Question: I'm trying to calculate the points in a cuboid given its centre (which is a Vector3) and the lengths of the sides along the x, y and z axis. I found the following on math.stackexchange.com: <URL> which says I can use the following formulae:

The constructor for the World class is:
'''
World::World(Vector3 o, float d1, float d2, float d3) : origin(o)
{
// If we consider an edge length to be d, we need to find r such that
// 2r = d in order to calculate the positions of each vertex in the world.
float r1 = d1 / 2,
r2 = d2 / 2,
r3 = d3 / 2;
for (int i = 0; i < 8; i++)
{
/* Sets up the vertices of the cube.
*
* @see http://bit.ly/1cc2RPG
*/
float x = o.getX() + (std::pow(-1, i&1) * r1),
y = o.getY() + (std::pow(-1, i&2) * r2),
z = o.getZ() + (std::pow(-1, i&4) * r3);
points[i] = Vector3(x, y, z);
std::cout << points[i] << "
";
}
}
'''
And I passing the following parameters to the constructor:
'''
Vector3 o(0, 0, 0);
World w(o, 100.f, 100.f, 100.f);
'''
The coordinates being output for all 8 vertices are:
'''
(50, 50, 50)
(-50, 50, 50)
(50, 50, 50)
(-50, 50, 50)
(50, 50, 50)
(-50, 50, 50)
(50, 50, 50)
(-50, 50, 50)
'''
Which cannot be correct. Any guidance would be very much appreciated!
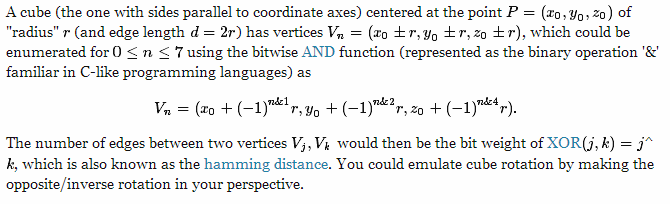
Answer: The problem lies in the bitwise '&' inside your 'pow' calls:
In the 'y' and 'z' components, they always return 0 and 2 or 4, respectively. -1^2 = -1^4 = 1, which is why the sign of these components is always positive. You could try '(i&2)!=0' or '(i&2) >> 1' for the y component instead. The same goes for the z component.